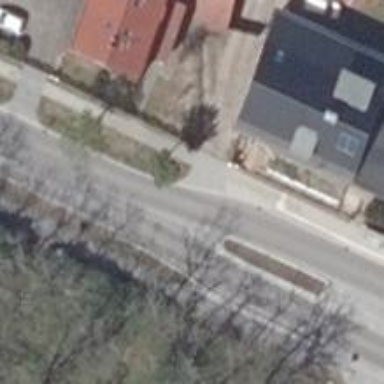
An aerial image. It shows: Secondary road with separate sidewalks on both sides. The road has asphalt surface.